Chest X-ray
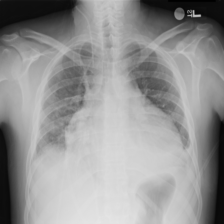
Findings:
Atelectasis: negative
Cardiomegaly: negative
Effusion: negative
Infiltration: negative
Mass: negative
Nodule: negative
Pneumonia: negative
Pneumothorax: negative
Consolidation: negative
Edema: negative
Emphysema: negative
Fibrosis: negative
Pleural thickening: negative
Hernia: negative